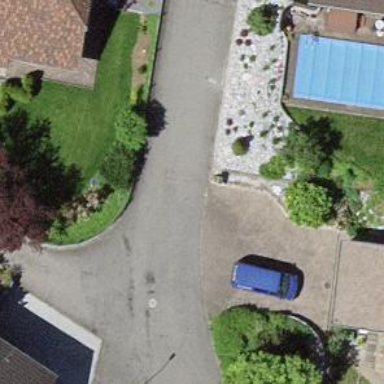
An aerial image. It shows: Smoothly paved residential road.